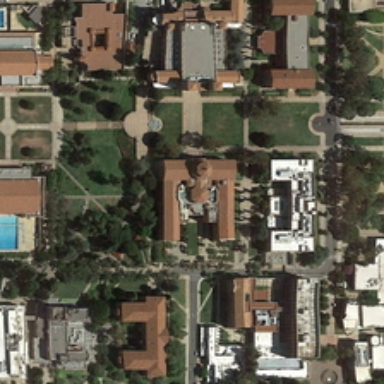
Many buildings and green trees are in a school .